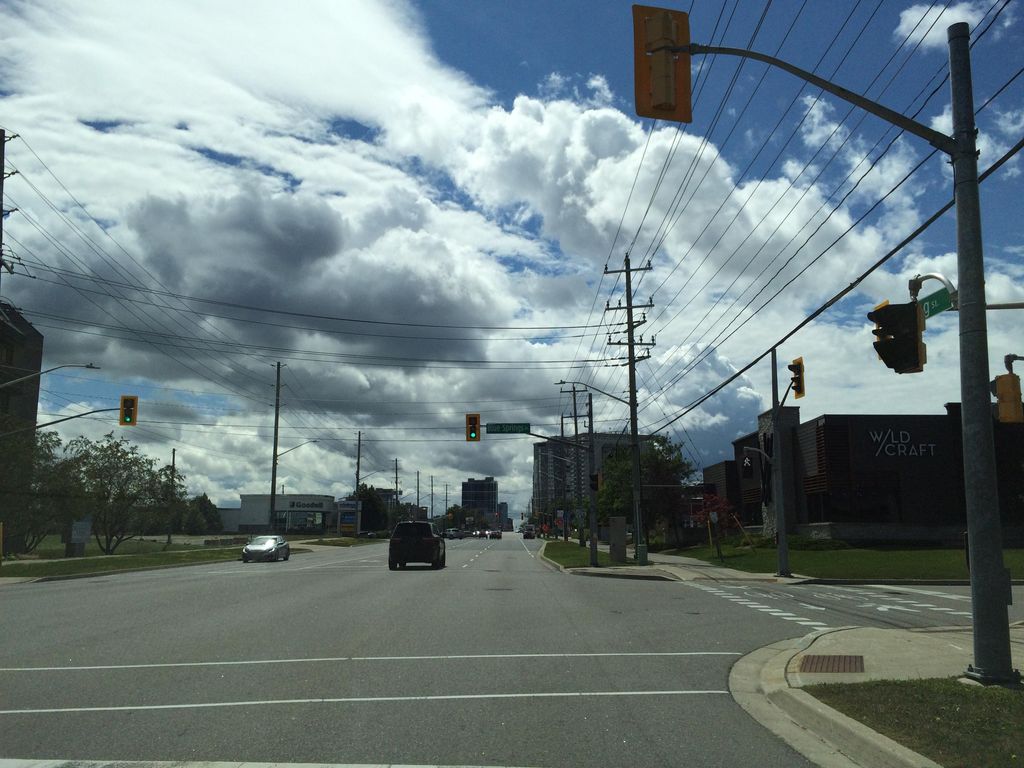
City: kitchener-waterloo